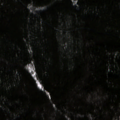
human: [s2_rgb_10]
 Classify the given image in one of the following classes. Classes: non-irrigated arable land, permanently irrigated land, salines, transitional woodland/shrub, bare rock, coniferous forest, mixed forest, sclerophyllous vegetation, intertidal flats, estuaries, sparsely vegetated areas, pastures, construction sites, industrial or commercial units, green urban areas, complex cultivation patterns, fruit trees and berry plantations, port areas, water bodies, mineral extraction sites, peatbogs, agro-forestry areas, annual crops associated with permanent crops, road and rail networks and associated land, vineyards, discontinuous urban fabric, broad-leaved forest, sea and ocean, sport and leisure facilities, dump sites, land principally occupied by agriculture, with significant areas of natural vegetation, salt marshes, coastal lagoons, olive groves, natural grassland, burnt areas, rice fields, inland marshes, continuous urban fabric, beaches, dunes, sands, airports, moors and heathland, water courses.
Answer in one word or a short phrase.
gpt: coniferous forest, mixed forest